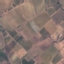
Land use / land cover: PermanentCrop